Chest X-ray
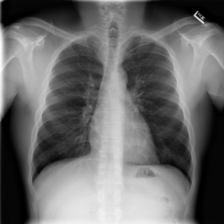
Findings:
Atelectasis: negative
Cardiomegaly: negative
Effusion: negative
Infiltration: negative
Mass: negative
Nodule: negative
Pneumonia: negative
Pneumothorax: negative
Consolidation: negative
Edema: negative
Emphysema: negative
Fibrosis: negative
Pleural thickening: negative
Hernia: negative